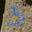
Label: 3